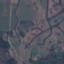
Land use / land cover: Pasture